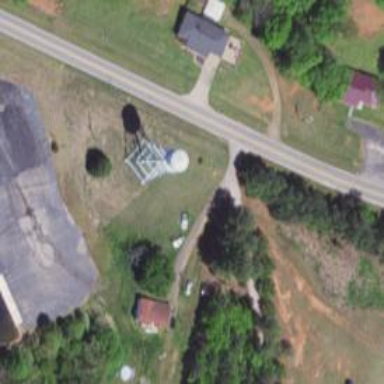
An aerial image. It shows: Water tower that is man-made.